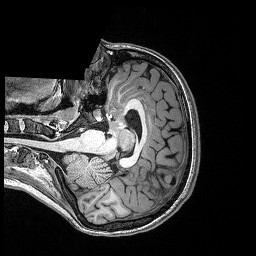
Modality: T1w
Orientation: axial